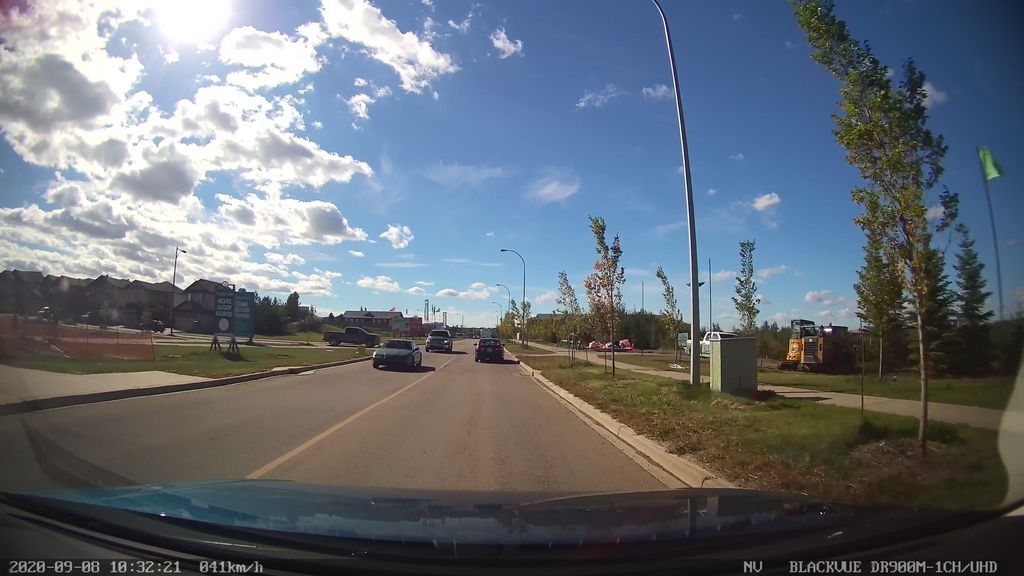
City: edmonton